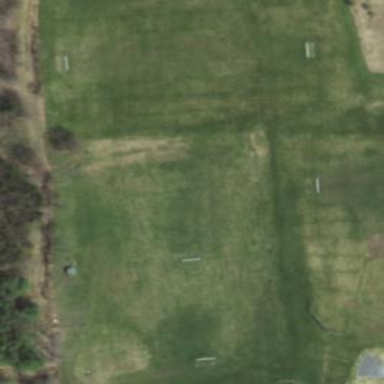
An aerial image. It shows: Grass pitch designated for soccer.